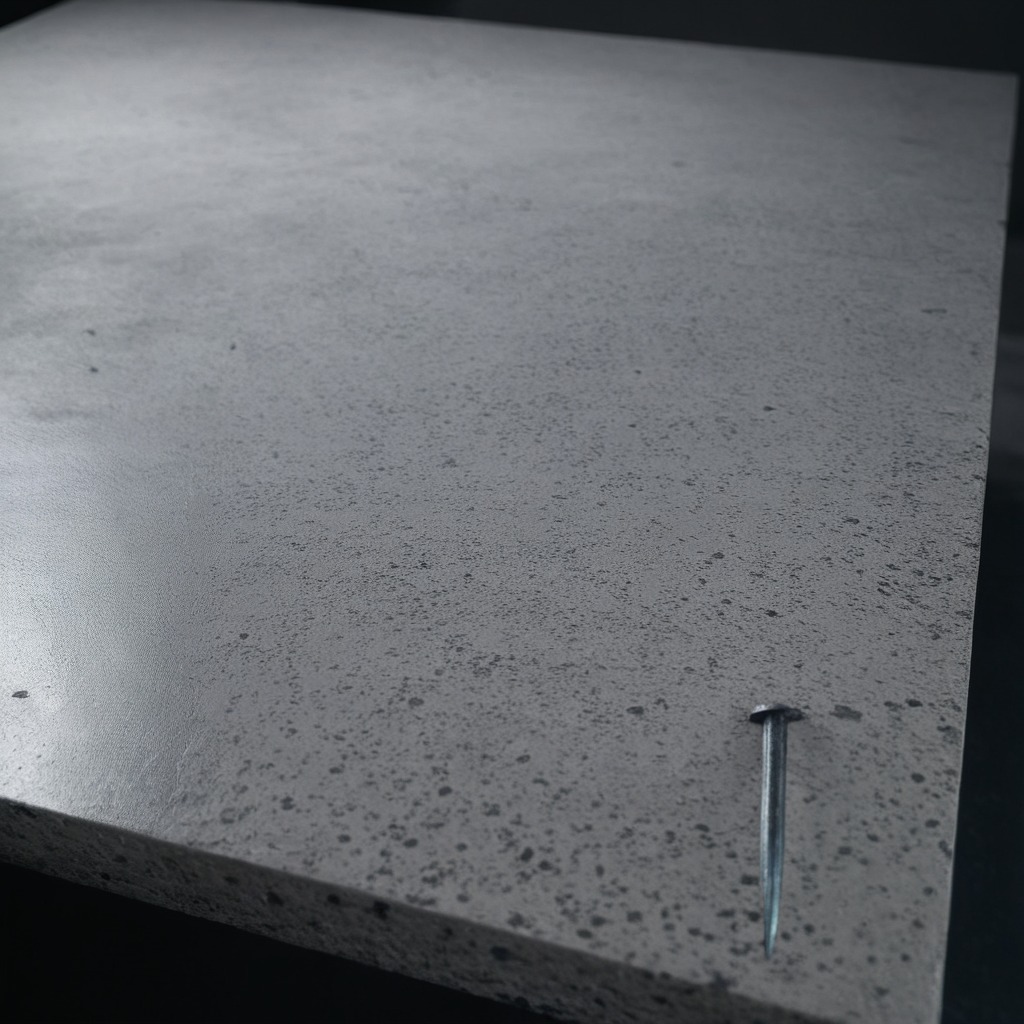
A clean granite table inside a workshop at night dim ambient light soft shadows worn but an iron nail lying on the table